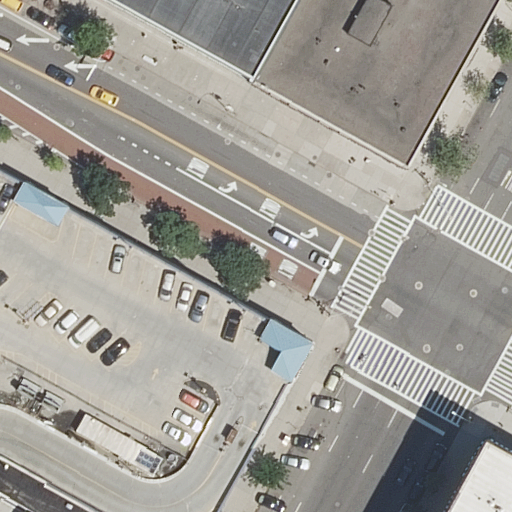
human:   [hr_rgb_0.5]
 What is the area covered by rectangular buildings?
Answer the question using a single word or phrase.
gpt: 626m2

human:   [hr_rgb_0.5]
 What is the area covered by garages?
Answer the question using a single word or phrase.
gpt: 0m2

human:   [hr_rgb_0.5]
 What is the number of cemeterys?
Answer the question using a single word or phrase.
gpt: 0

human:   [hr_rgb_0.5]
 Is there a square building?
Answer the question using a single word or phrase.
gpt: no

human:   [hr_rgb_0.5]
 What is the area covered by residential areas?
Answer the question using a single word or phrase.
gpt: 0m2

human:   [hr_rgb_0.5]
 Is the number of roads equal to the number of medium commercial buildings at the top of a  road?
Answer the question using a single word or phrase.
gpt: no

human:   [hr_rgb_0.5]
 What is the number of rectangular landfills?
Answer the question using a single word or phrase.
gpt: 0

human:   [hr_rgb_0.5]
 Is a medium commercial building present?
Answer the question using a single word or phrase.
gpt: no

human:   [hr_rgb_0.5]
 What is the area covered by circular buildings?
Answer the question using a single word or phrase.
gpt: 0m2

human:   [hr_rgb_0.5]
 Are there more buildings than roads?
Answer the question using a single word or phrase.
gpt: no

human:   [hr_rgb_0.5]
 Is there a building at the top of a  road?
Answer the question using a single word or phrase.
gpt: yes

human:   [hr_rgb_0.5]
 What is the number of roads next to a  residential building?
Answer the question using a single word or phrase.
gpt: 11

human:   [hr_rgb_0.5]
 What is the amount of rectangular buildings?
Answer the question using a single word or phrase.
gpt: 3

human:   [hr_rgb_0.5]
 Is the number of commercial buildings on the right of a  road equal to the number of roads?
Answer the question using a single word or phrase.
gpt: no

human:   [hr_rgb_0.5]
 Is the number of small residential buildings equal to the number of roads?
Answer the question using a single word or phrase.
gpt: no

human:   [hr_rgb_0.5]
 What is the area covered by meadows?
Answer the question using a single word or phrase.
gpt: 0m2

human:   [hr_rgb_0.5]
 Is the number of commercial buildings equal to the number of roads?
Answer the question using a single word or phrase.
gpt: no

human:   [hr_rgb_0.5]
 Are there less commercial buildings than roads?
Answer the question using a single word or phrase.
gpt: yes

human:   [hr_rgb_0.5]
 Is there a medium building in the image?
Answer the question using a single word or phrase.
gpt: yes

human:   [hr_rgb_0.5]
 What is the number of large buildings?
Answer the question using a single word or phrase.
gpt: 1

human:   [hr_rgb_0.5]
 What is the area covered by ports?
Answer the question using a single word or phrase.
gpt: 0m2

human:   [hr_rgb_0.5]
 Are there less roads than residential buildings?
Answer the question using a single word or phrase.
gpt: no

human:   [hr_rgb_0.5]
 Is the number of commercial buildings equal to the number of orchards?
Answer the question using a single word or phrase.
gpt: yes

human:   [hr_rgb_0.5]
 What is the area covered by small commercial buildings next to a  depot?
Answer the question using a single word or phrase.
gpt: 0m2

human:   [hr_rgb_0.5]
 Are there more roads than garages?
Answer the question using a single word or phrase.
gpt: yes

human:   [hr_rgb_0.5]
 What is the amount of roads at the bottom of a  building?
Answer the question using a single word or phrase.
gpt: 11

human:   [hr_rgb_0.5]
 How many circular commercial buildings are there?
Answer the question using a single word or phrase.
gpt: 0

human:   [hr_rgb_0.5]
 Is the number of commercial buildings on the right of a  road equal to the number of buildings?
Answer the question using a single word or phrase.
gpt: no

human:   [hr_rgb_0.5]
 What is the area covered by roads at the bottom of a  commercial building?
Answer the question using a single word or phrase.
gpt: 0m2

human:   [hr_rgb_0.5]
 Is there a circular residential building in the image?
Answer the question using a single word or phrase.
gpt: no

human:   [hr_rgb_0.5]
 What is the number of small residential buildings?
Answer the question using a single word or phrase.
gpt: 1

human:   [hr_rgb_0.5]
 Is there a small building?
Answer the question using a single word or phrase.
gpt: yes

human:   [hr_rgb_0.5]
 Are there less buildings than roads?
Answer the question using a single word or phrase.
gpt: yes

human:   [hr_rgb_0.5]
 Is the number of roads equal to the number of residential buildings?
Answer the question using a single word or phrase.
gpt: no

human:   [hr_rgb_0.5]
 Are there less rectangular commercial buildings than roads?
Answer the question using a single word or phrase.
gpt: yes

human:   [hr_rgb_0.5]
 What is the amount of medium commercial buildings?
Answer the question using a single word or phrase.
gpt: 0